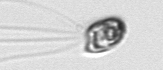
Label: flagellate_morphotype1